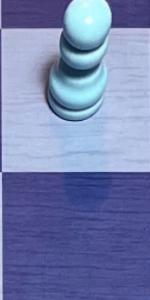
Label: Empty